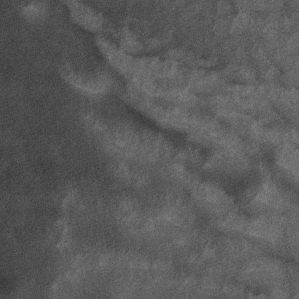
Label: non_frost